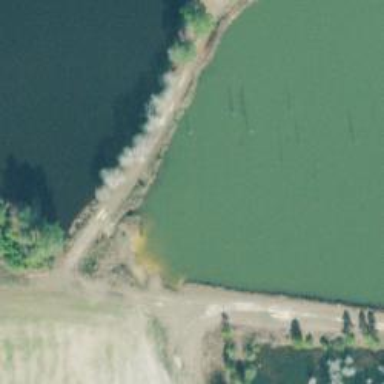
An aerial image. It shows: Dam along waterway.